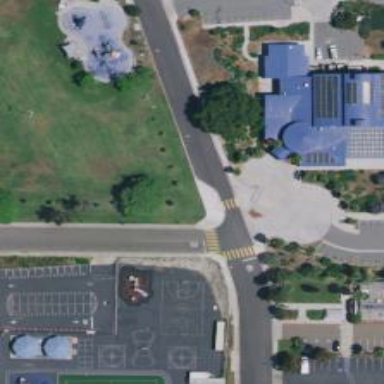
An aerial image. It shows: School.